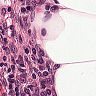
Metastatic tissue present: no